Interaction volume radius: 5 \u00c5
Interaction volume height: 15 \u00c5
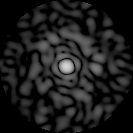
Disorder parameter: 0.8525